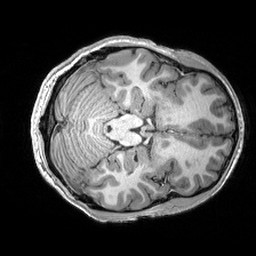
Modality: T1w
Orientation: axial
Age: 26
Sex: male
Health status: healthy
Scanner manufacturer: siemens
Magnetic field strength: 3 T
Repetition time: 2.53 s
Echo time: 0.00288 s